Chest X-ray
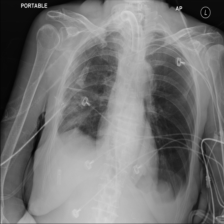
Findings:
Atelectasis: negative
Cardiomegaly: negative
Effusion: positive
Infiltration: positive
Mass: negative
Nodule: negative
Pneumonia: negative
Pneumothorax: positive
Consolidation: negative
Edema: negative
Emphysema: negative
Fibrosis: negative
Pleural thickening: negative
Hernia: negative